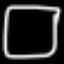
Label: square